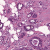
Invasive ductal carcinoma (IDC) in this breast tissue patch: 1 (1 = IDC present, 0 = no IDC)